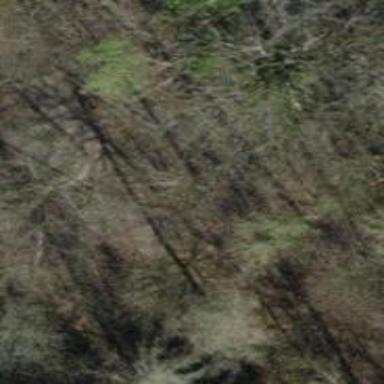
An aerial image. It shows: Brown bench.